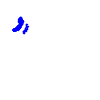
Particle: electron